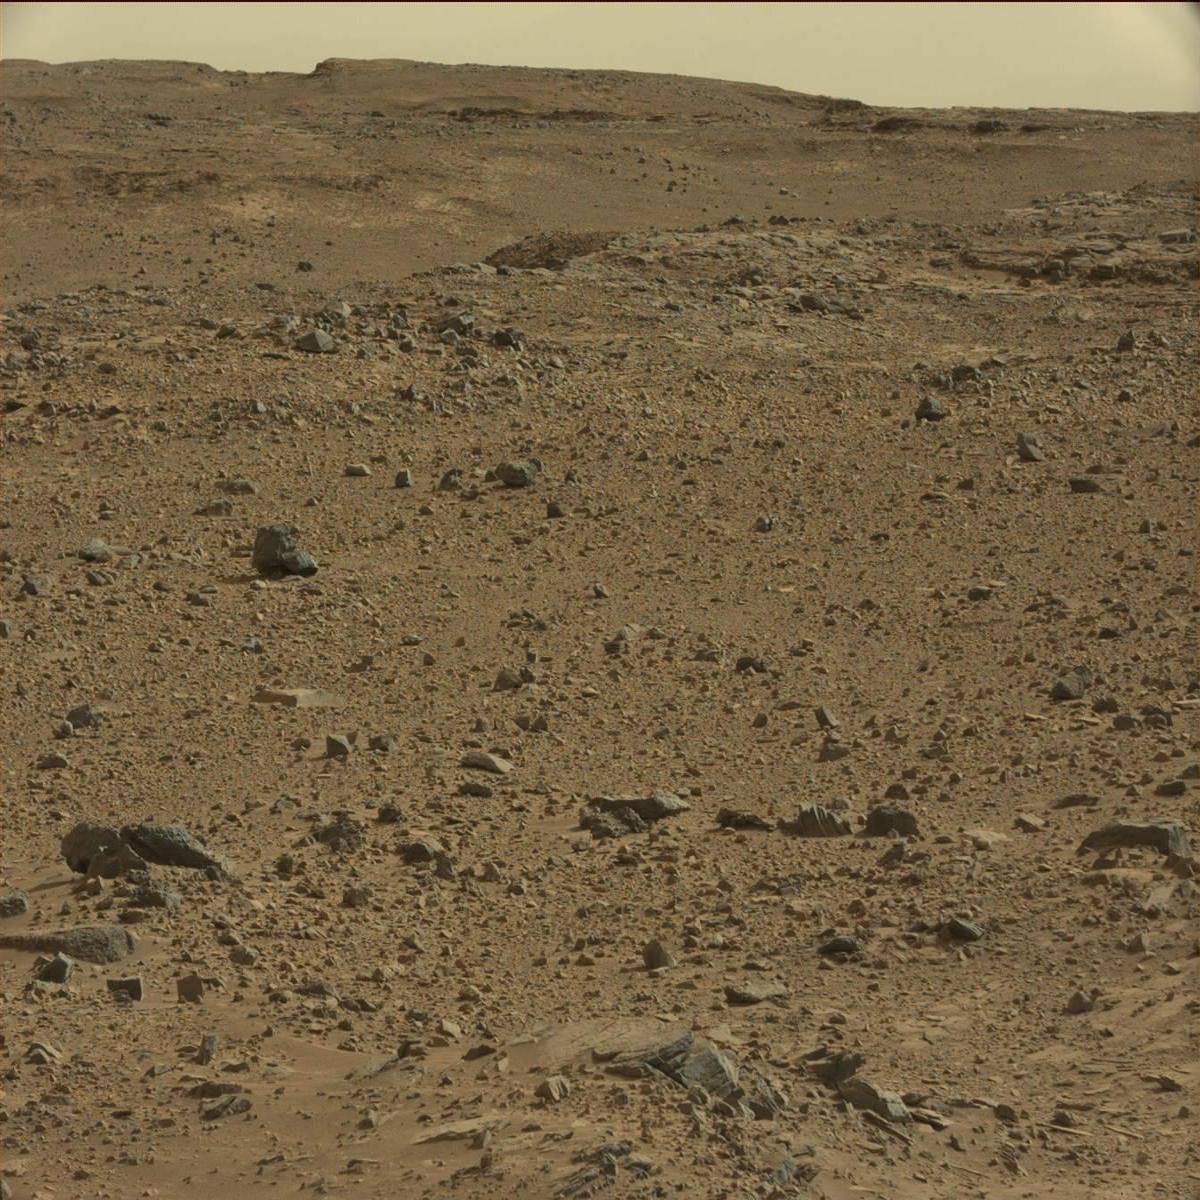
Terrain classes present: Bedrock, Rock, Sand / Soil, Sky